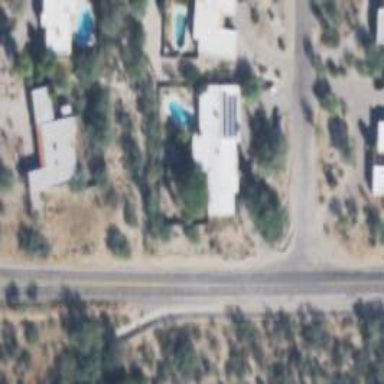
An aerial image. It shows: Driveway.